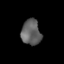
Tissue: lung
Cell type: Others
Senescence score: 0.1904
Nuclear area (px): 483
Mean DAPI intensity: 97.482